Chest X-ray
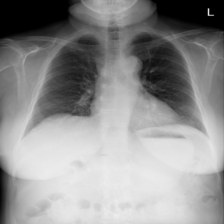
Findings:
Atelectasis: negative
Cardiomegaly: negative
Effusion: negative
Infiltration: negative
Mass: negative
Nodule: positive
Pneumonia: negative
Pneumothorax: negative
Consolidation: negative
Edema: negative
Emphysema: negative
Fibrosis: negative
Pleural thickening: negative
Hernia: negative